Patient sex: M
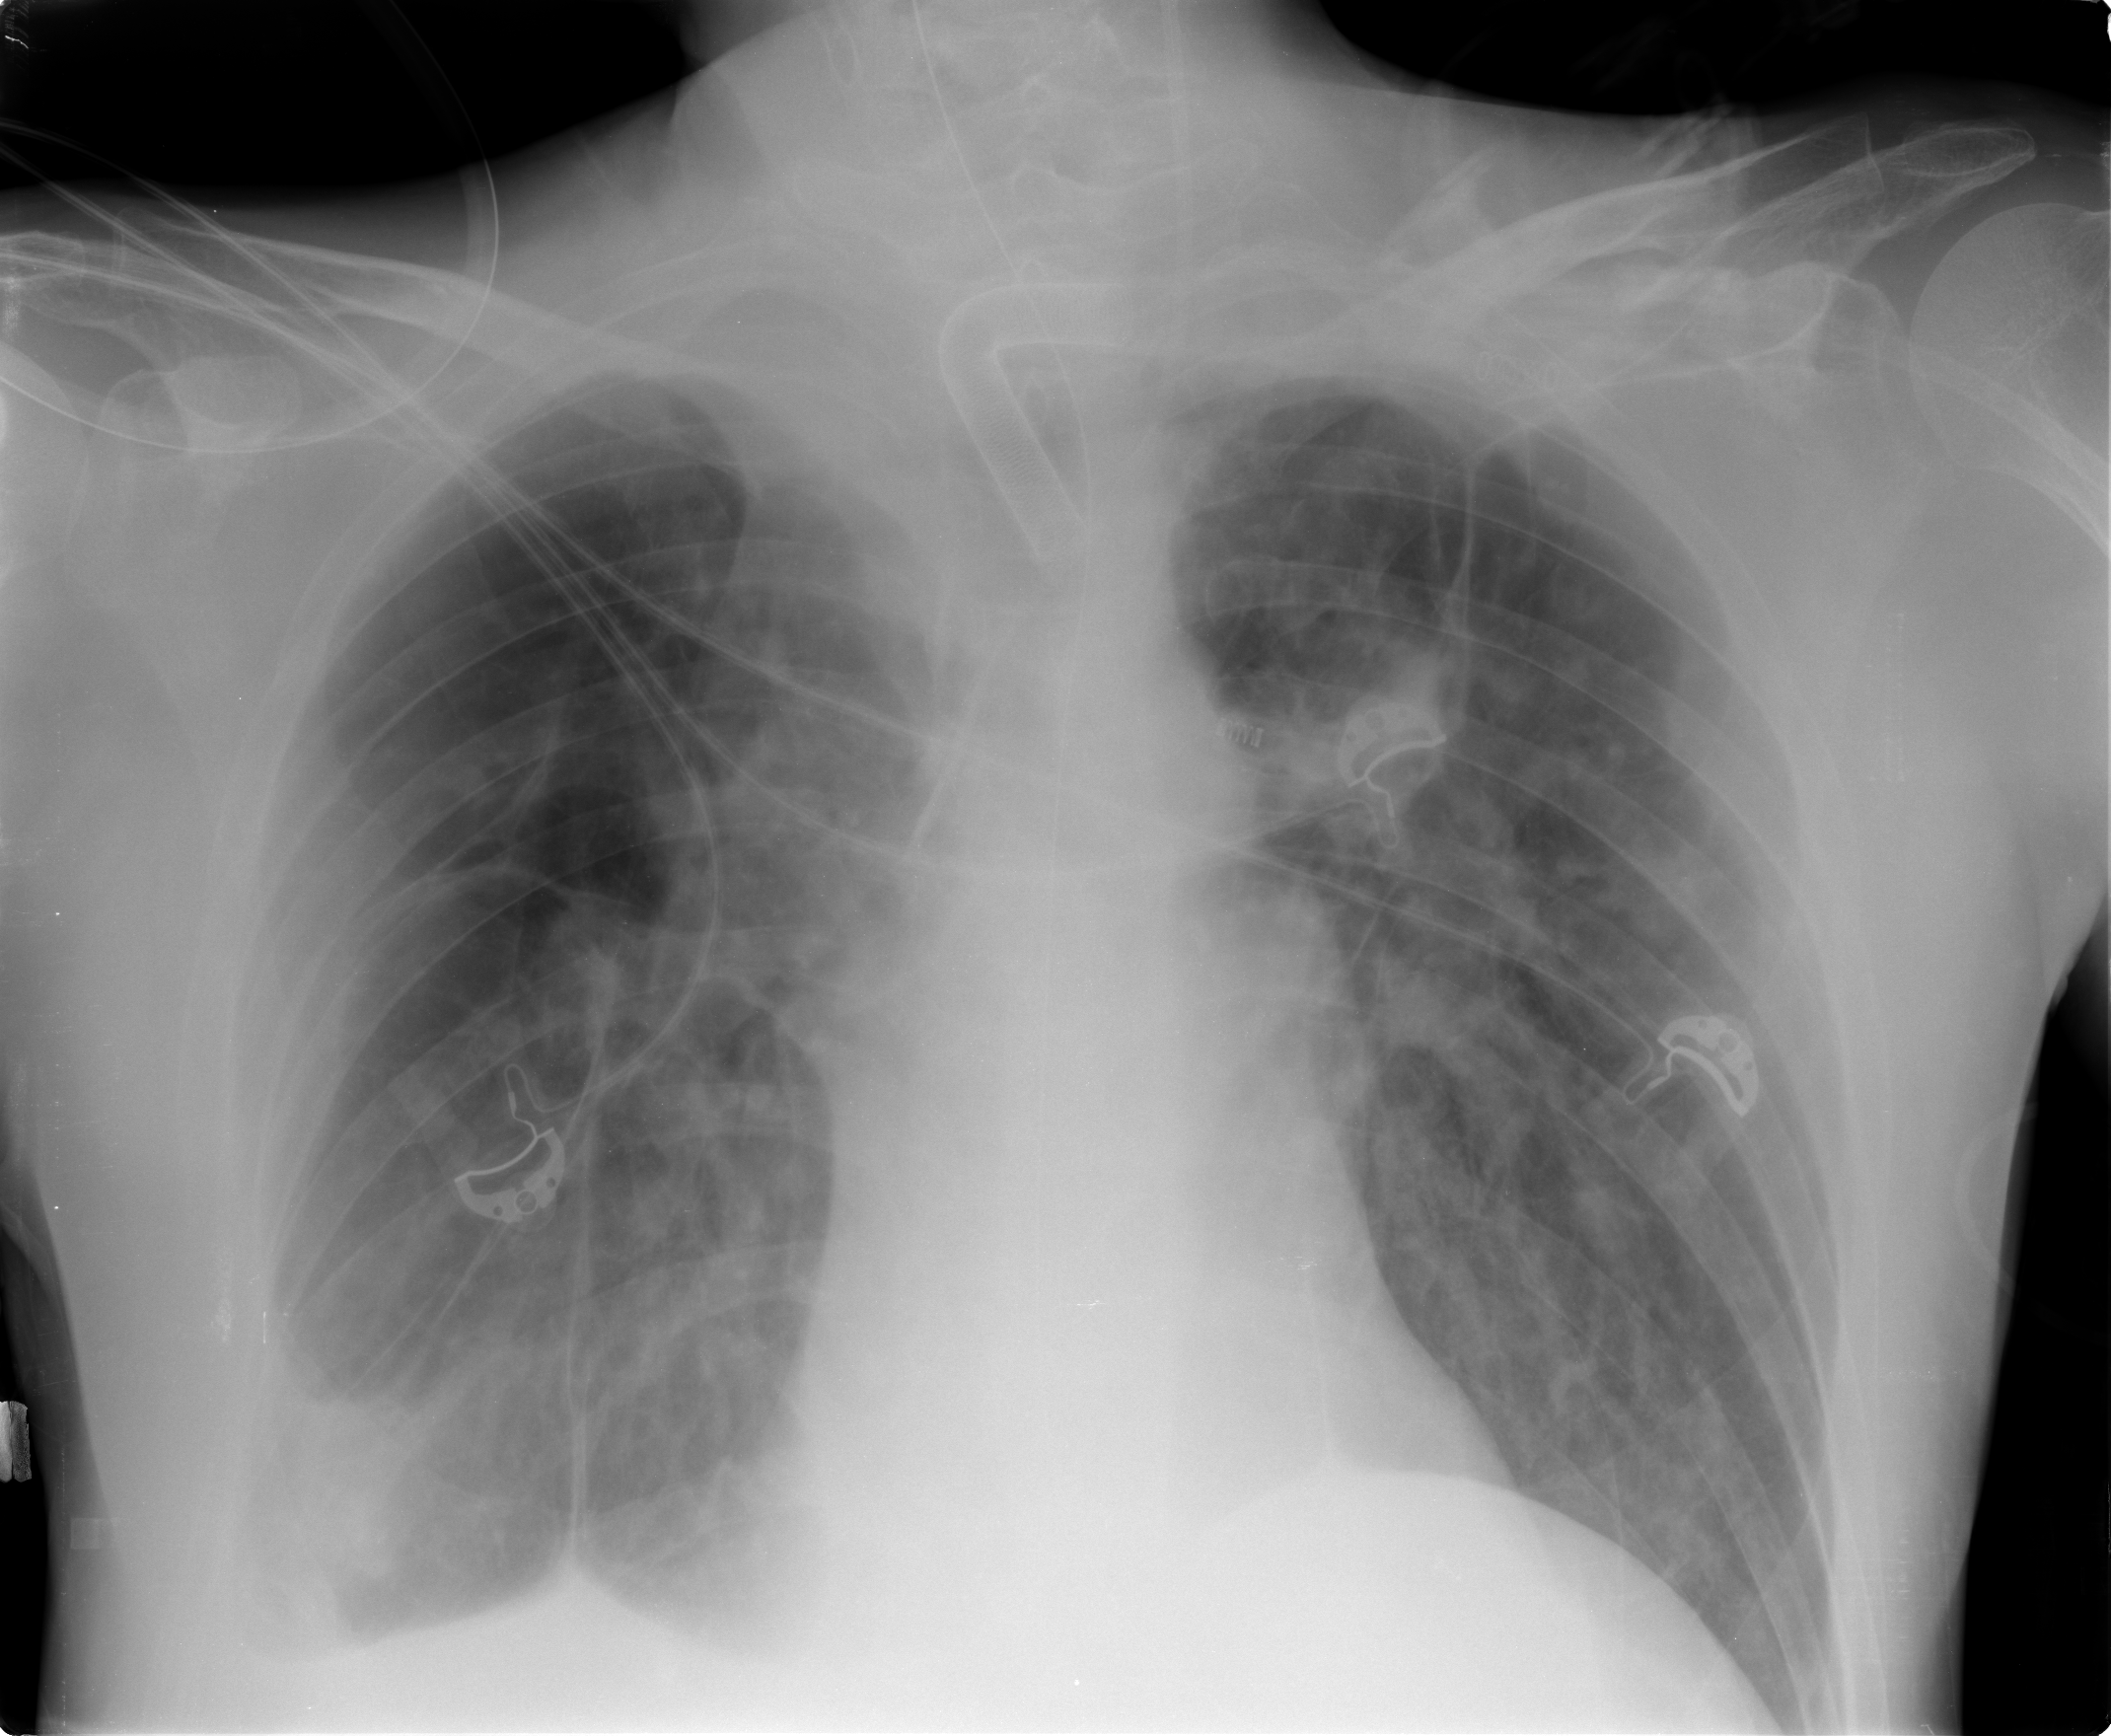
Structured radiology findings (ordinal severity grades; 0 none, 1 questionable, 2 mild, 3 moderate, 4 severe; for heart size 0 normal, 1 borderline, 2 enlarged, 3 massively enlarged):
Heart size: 0
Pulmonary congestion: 2
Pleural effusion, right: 2
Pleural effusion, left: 0
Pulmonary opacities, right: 2
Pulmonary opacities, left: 3
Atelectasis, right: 2
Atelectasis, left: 2